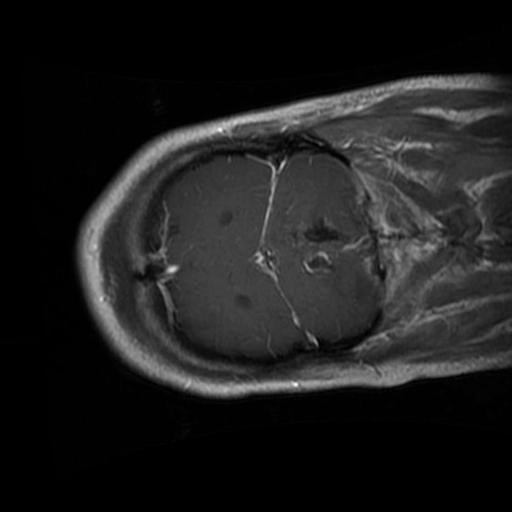
Label: brain_glioma